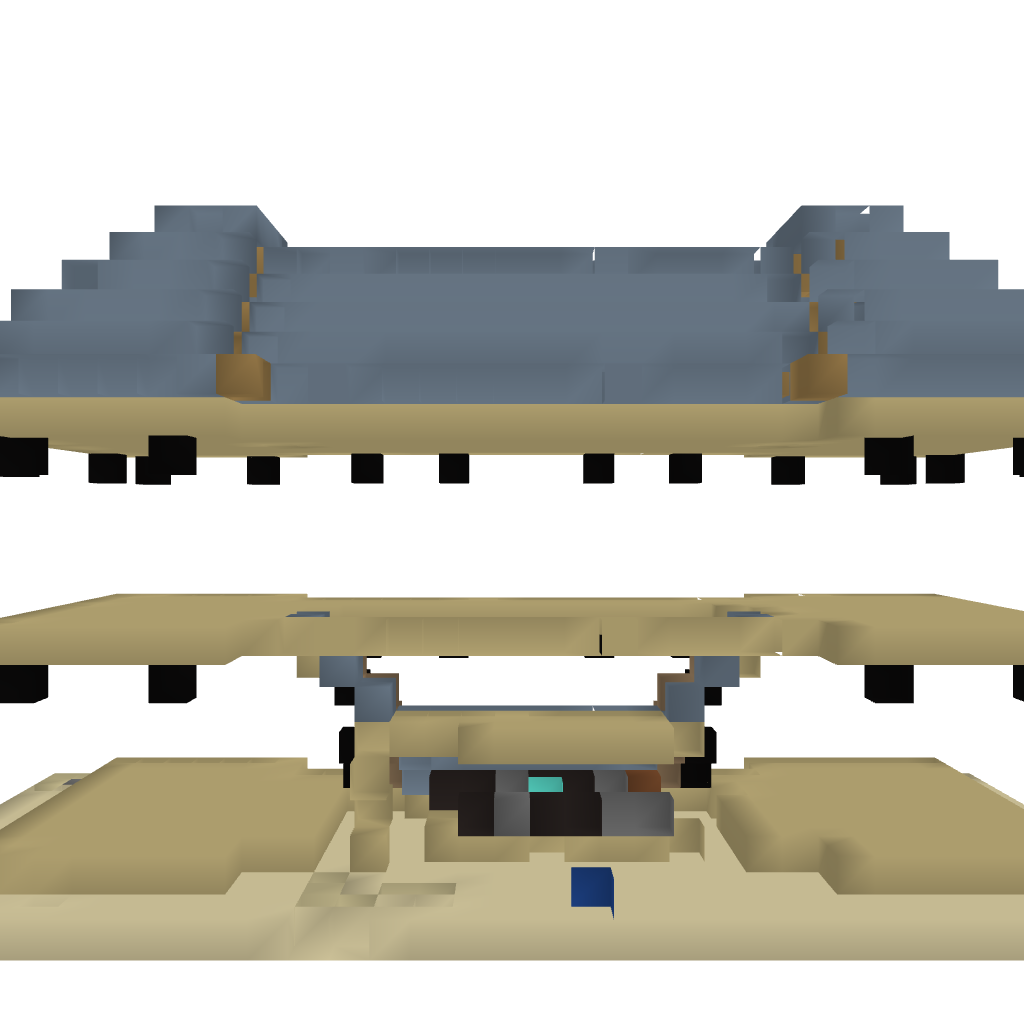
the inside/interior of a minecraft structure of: OlimpusHD3